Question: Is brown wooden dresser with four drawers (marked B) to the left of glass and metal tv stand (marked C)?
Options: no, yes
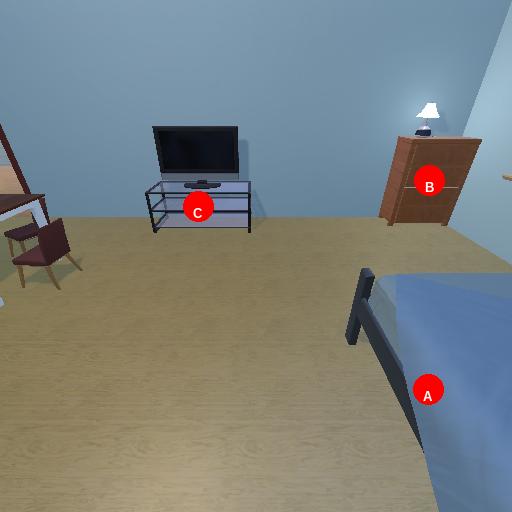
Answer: no